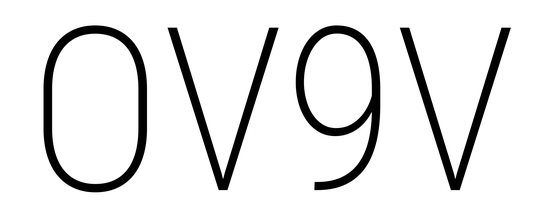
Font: Roboto_Condensed_ExtraLight